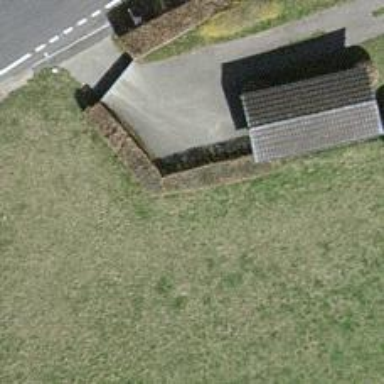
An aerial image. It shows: Hedge barrier.